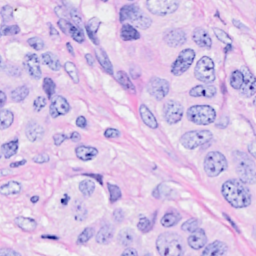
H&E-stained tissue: Breast